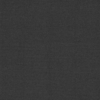
Label: dusty